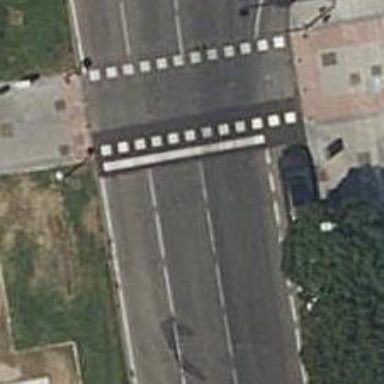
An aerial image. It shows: Road with traffic signals.